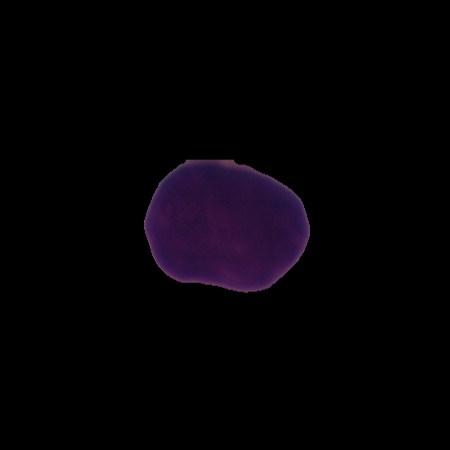
Label: healthy